Field crop: tomato
Growth stage: 1
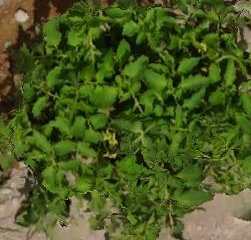
Species: tomato